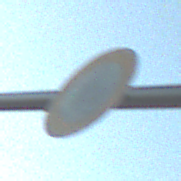
Verkehrszeichen: VerbotFahrzeugeAllerArt
Umgebung: Outdoor, Nature
Tageszeit: SunriseSunset
Wetter: Clear
Licht: Natural
Jahreszeit: NotSpecified
Kontrast: HighContrast